Question: I'm a total beginner here. I saw this example online to copy data from a fixed range of a workbook to another workbook.
Could someone please guide me on how I can copy from A2 cell onward to the last active cell with data?
 .
In this given example, I wanted to copy those cells highlighted in blue to another workbook. The data varies every time, hence a fixed range doesn't work for me. I try using ".UsedRange" but it copies the footer as well, which is something I don't need.
'''
Sub Copy_Method()
Workbooks("New-Data.xlsx").Worksheets("Export").Range("A2:D9").Copy _
Workbooks("Reports.xlsm").Worksheets("Data").Range("A2")
End Sub
'''
Ref: <URL>
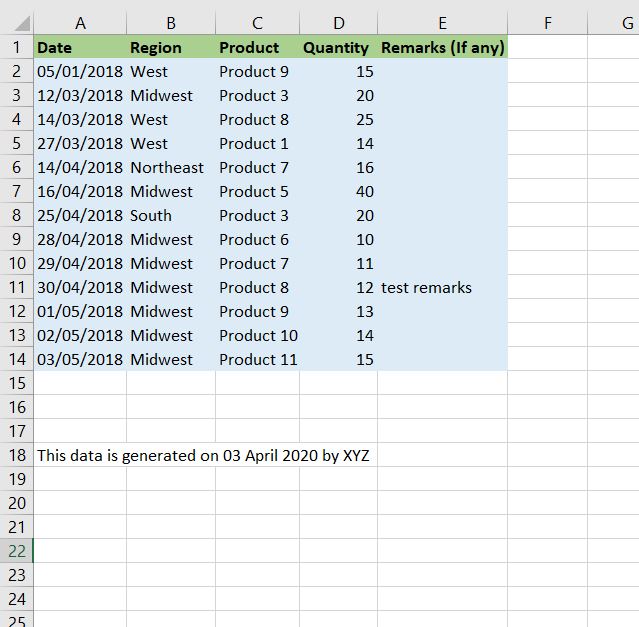
Answer: Given your particular set up, you can use the <URL> property.
'''
Sub Copy_Method()
Dim r As Range
Set r = Workbooks("New-Data.xlsx").Worksheets("Export").Range("A1").CurrentRegion
Set r = r.Offset(1).Resize(r.Rows.Count - 1) 'exclude the header
r.Copy Workbooks("Reports.xlsm").Worksheets("Data").Range("A2")
End Sub
'''